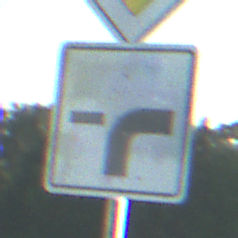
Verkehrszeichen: VerlaufVorfahrtsstrasse9
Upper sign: Vorfahrtsstrasse
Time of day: MorningAfternoon
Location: Outdoor (Nature)
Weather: Clear
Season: NotSpecified
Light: Natural